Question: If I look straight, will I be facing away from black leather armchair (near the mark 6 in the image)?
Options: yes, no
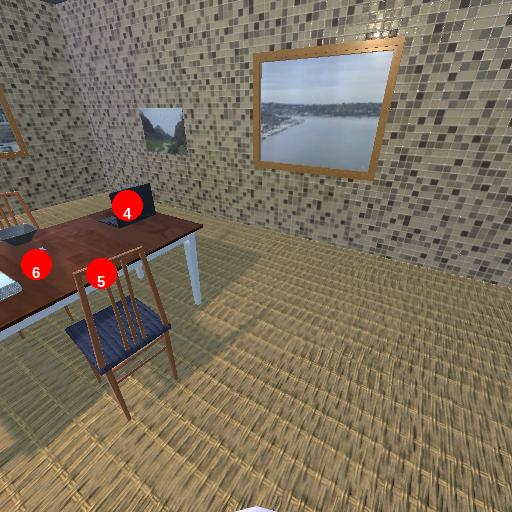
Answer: yes